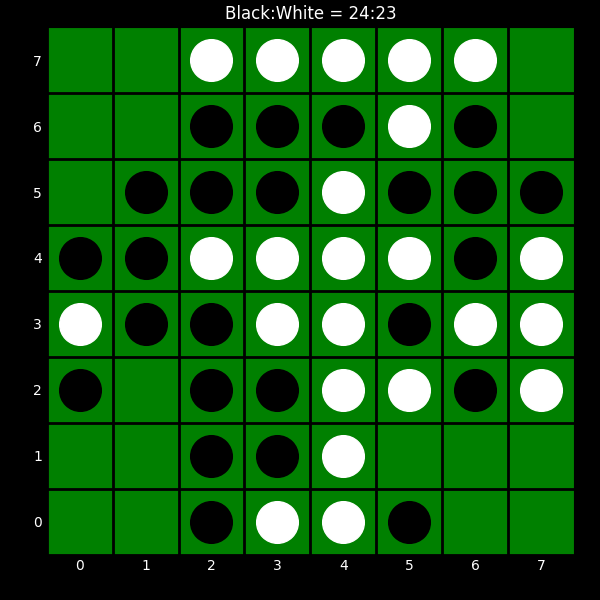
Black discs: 24
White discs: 23